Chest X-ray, PA view. Patient: 33 years old, sex F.
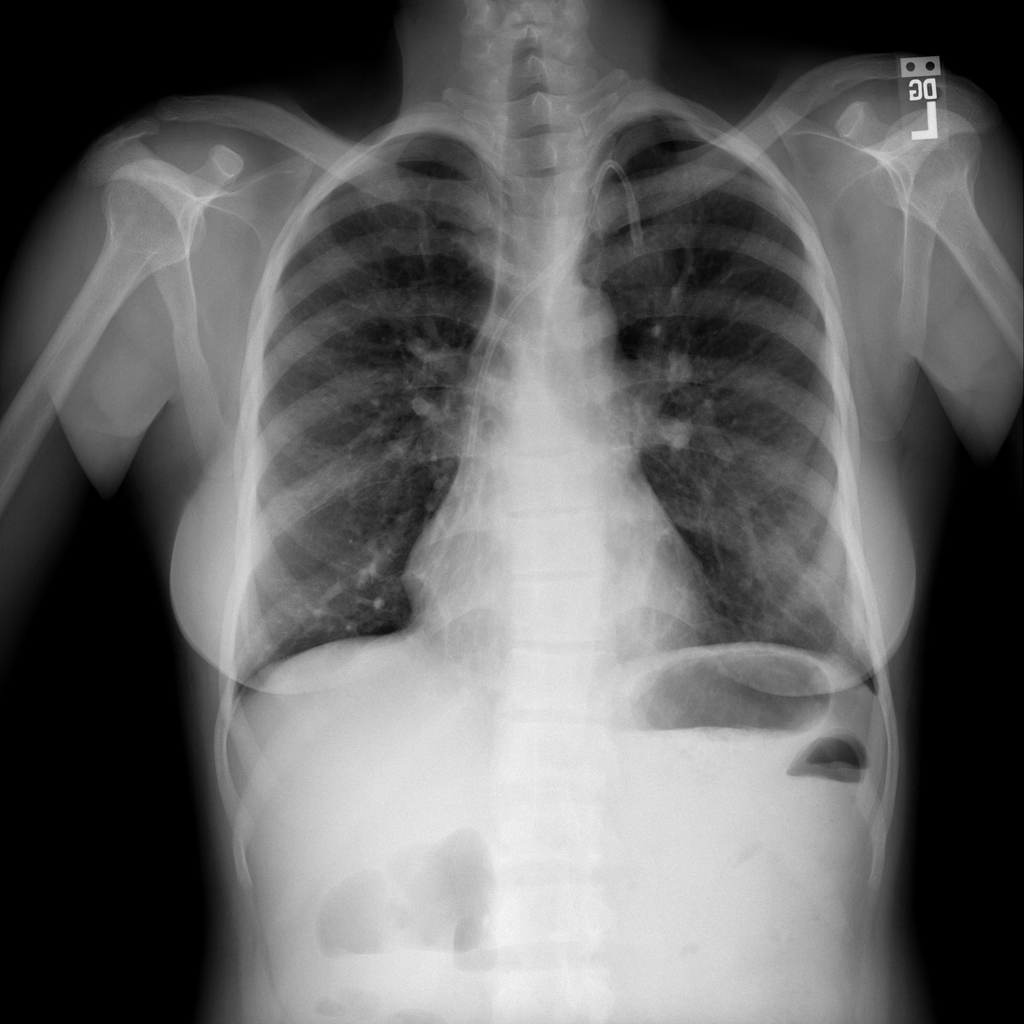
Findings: Infiltration